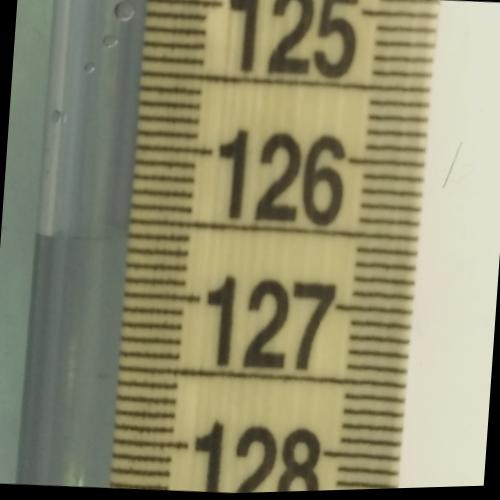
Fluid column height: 126.6 cm